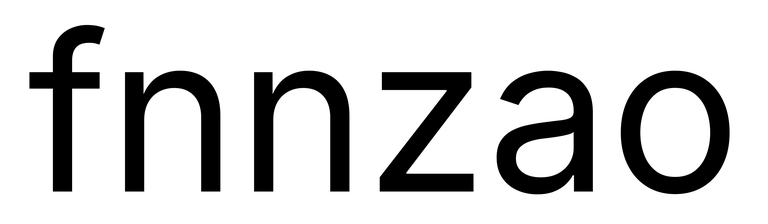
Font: Inter_Regular